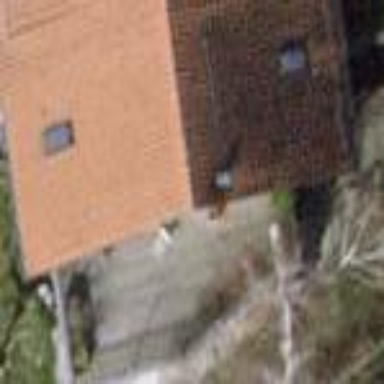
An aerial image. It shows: Detached building with gabled tile roof.